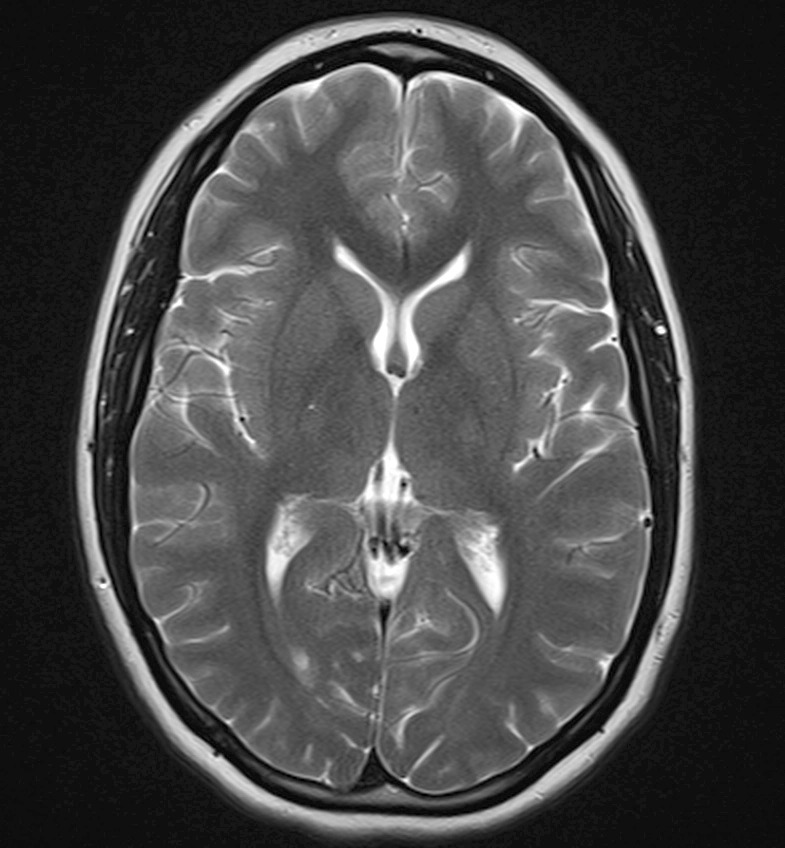
Label: notumor